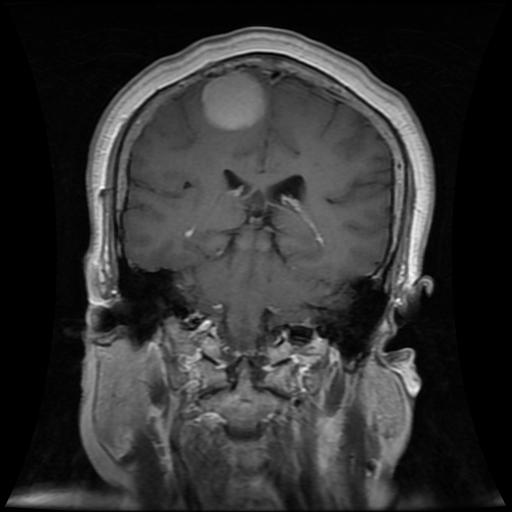
Label: meningioma